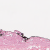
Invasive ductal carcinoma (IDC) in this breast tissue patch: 0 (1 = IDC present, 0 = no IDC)